Field crop: maize
Growth stage: 2
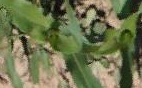
Species: maize